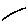
Label: line